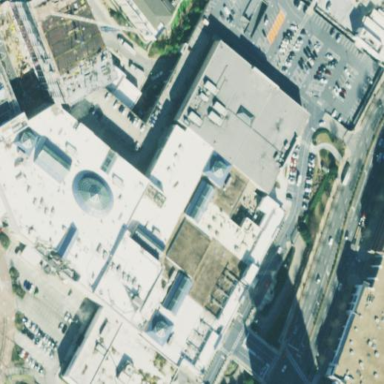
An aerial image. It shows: Retail building that serves as mall.